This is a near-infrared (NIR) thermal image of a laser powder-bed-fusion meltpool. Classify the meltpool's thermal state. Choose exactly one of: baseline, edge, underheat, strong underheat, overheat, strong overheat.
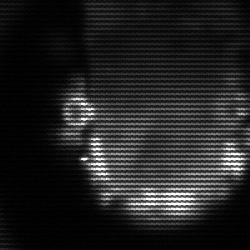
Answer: baseline